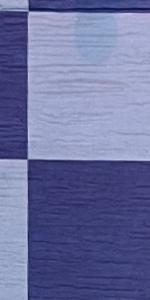
Label: Empty